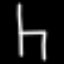
Label: chair